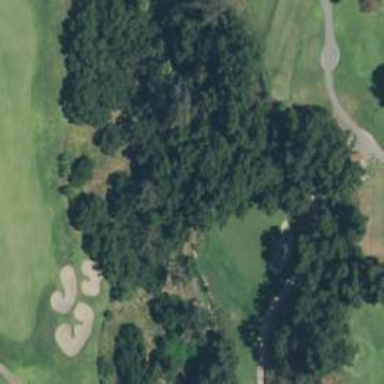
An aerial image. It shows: View of golf hole.